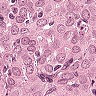
Metastatic tissue present: yes